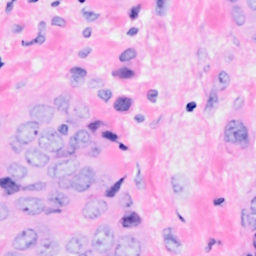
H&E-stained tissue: Breast